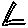
Label: triangle